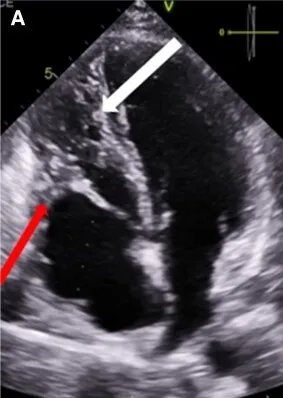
Apical four-chamber view in transthoracic echocardiography indicating. Hypertrabeculation of the right ventricle (arrow), a high insertion of the posterior leaflet of the tricuspid valve ( arrow).
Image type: radiology (ultrasound)